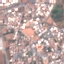
Land use / land cover: Residential